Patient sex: M
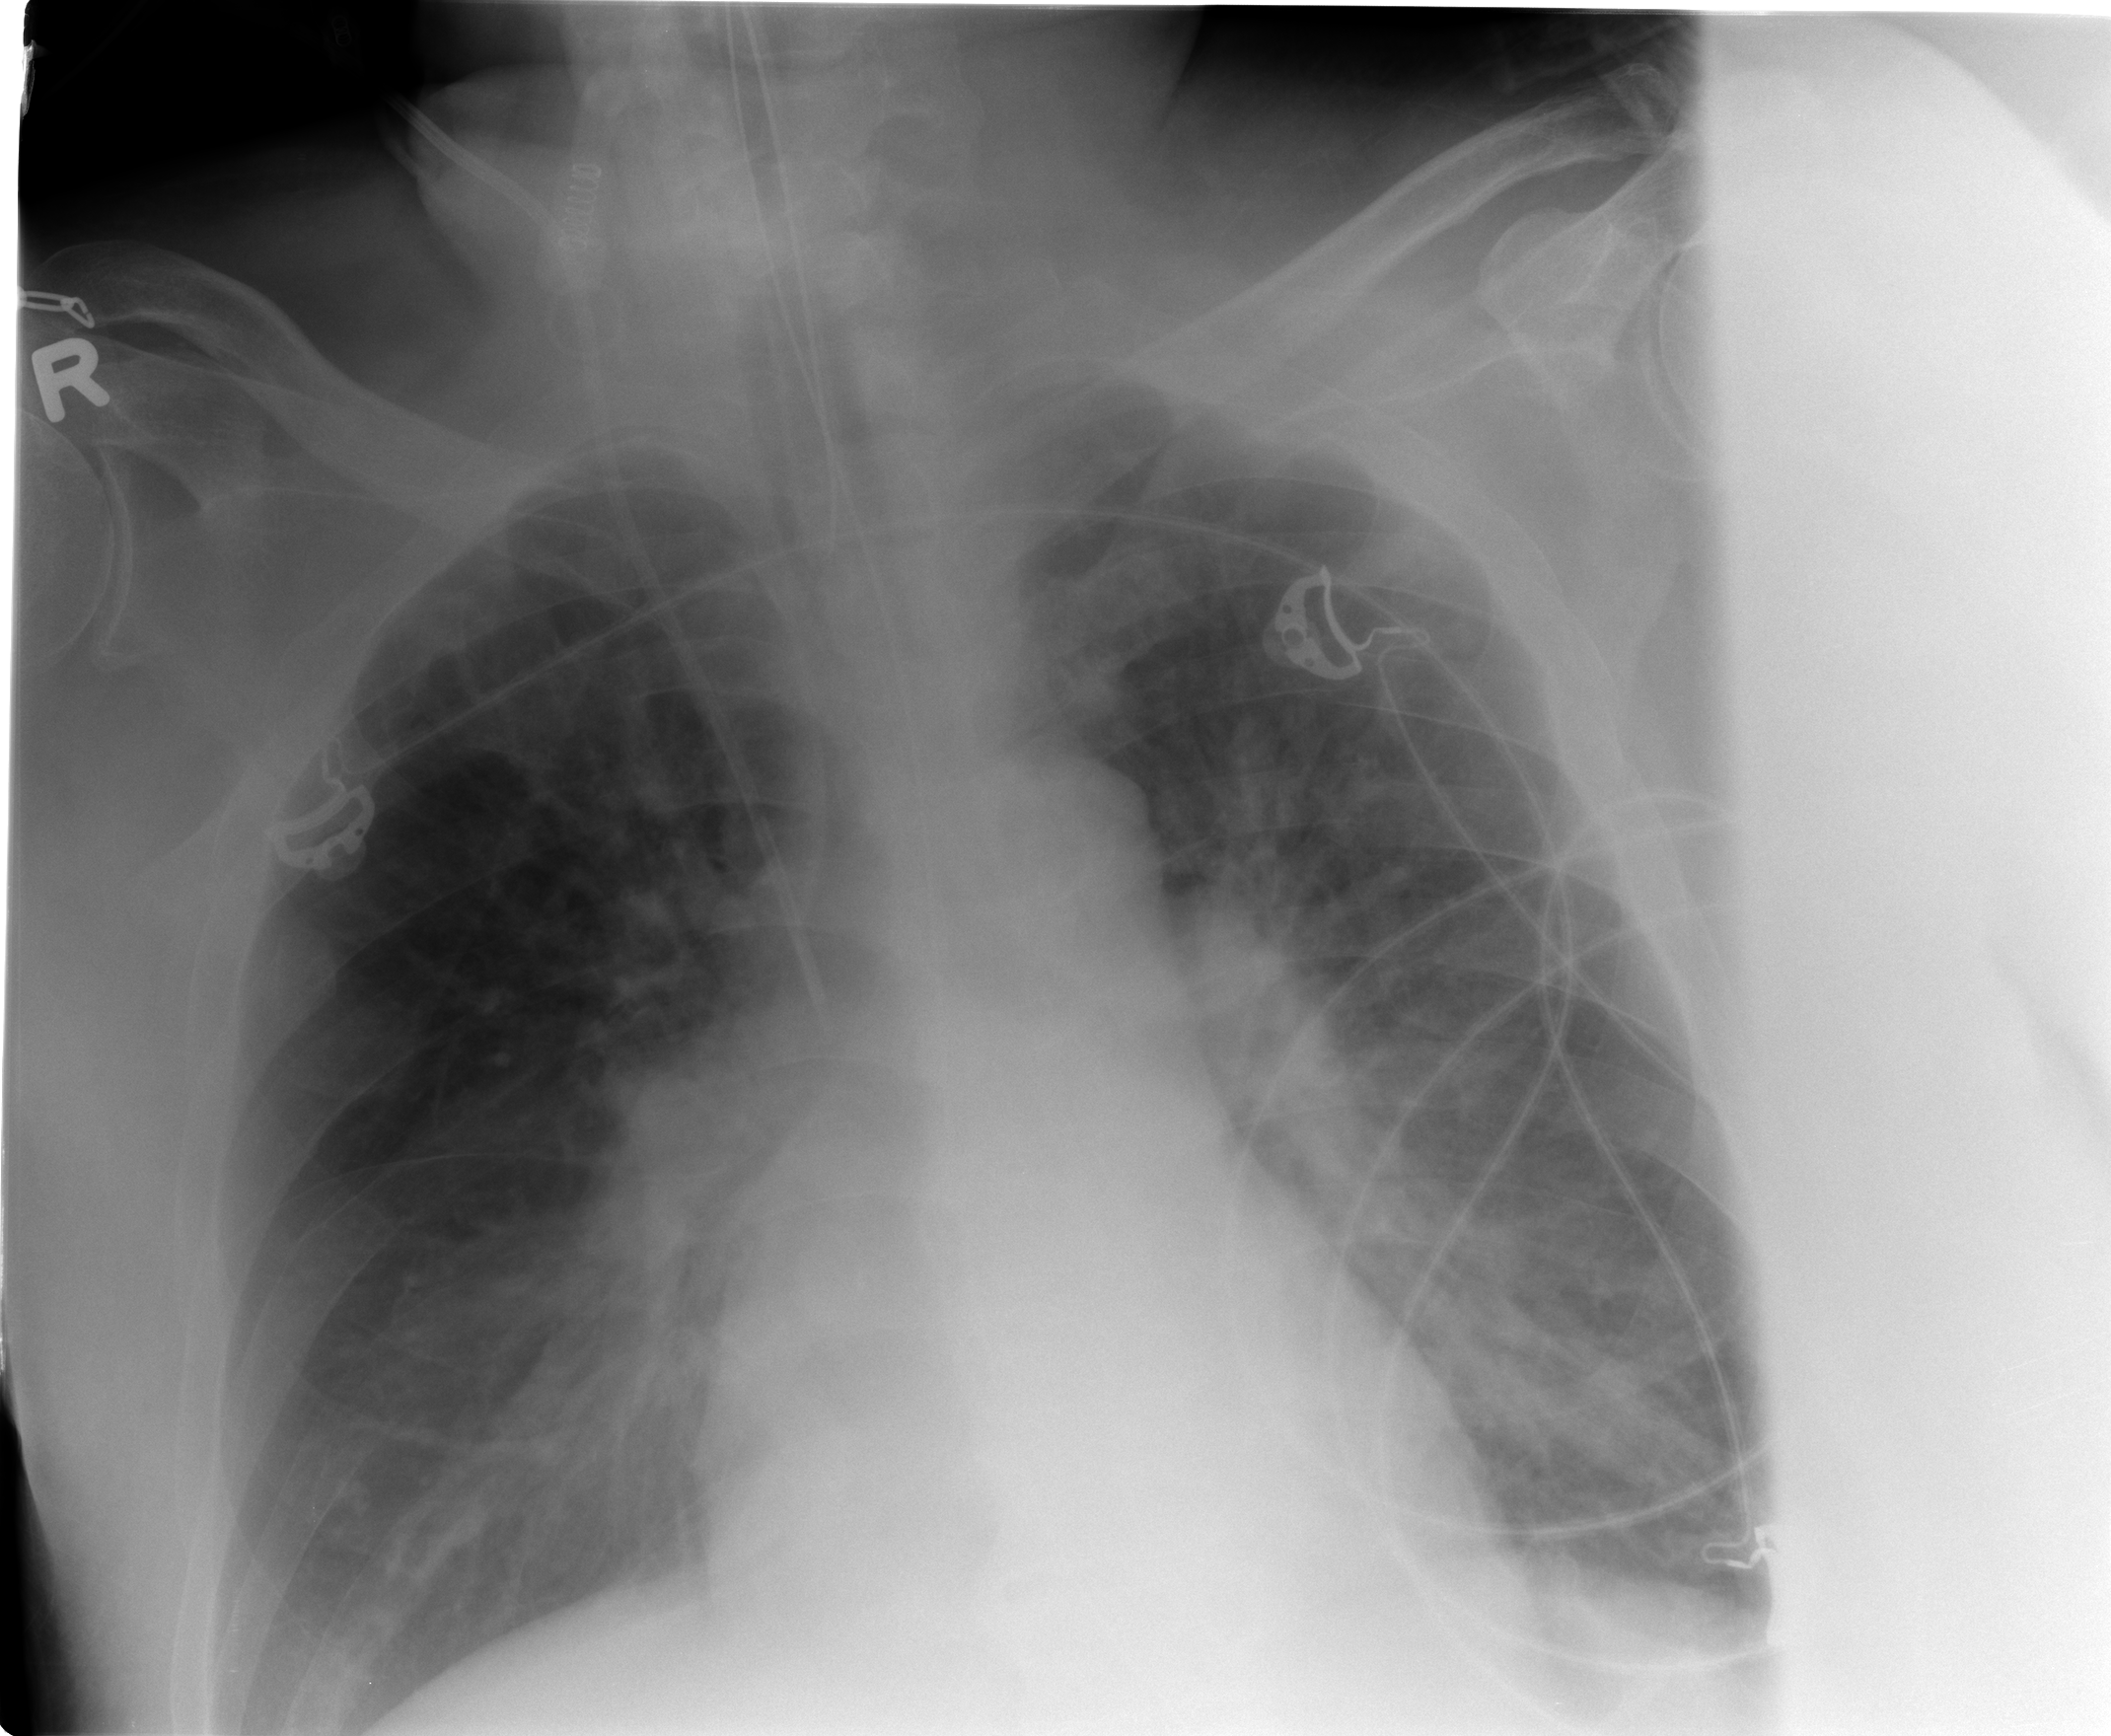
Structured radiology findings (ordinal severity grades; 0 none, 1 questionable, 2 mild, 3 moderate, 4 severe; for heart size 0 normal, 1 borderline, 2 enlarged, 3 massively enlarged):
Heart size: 0
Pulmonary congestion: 1
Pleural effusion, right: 0
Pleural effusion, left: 0
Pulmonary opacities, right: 2
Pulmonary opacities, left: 2
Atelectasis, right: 2
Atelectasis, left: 2